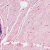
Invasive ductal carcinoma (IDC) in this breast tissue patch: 0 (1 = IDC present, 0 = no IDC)